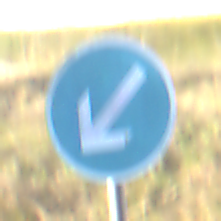
Verkehrszeichen: VorgeschriebeneVorbeifahrtLinks
Umgebung: Outdoor, Nature
Tageszeit: MorningAfternoon
Wetter: Clear
Licht: Natural
Jahreszeit: NotSpecified
Kontrast: HighContrast